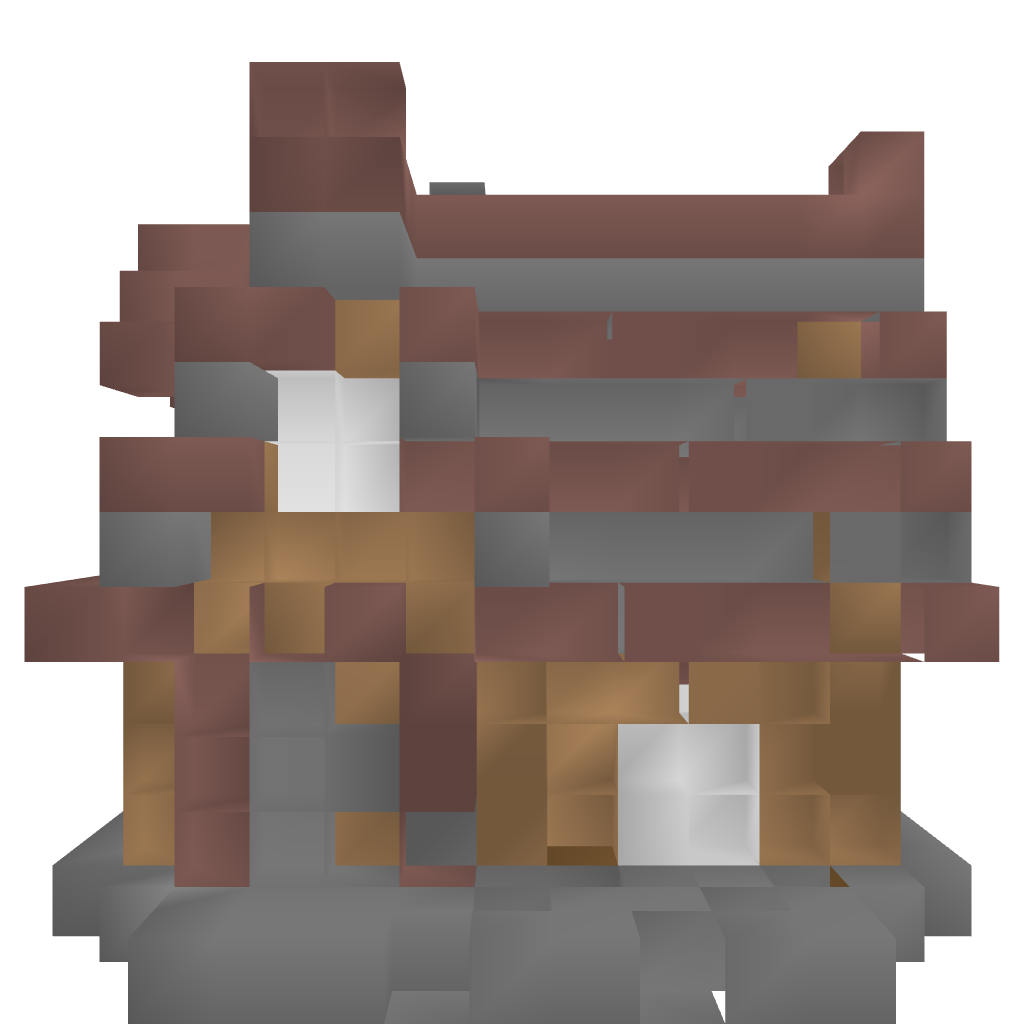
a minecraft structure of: Medieval House #2 (Experiment) :D good quality